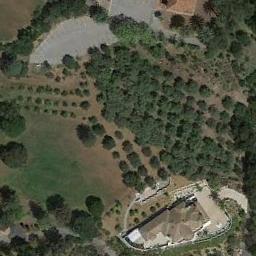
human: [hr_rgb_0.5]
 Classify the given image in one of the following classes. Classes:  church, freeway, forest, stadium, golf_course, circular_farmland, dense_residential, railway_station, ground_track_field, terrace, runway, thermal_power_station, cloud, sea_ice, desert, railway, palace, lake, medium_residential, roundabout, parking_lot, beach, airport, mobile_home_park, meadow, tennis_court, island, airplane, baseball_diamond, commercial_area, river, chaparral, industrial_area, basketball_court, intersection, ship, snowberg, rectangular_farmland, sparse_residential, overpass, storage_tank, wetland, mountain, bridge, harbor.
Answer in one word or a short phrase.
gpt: sparse_residential